Question: I would like to achieve this situation:

The page contains 4 divs in total. The main layer is divided in 3 divs.
Above div1 and div2, another div(div4) must be floating above them in the middle of these 2 divs.
current code:
'''
body {
position:relative;
}
div1 {
// nothing
}
div2 {
// nothing
}
div3 {
// nothing
}
div4 {
z-index: 10;
position: absolute;
top: 550px;
left: 0;
margin-left: auto;
margin-right: auto;
width: 50%;
padding: 50px;
}
'''
I would appreciate it if anyone could give me a heads up.
Thanks in advance!
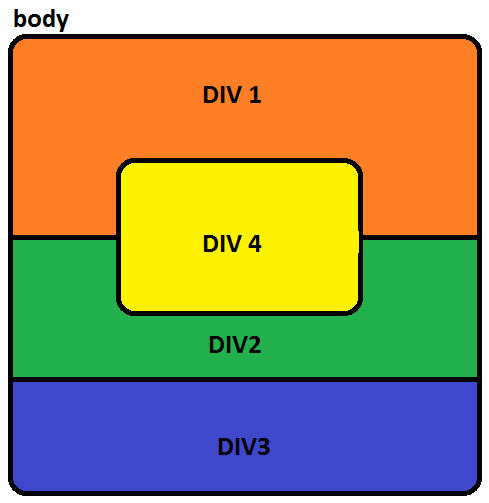
Answer: If your issue is just how to get that layout this can help:
'''
* {
margin: 0
}
html,
body {
height: 100%;
}
div {
height: 33.3%;
}
.one {
background: red;
}
.two {
background: green;
}
.three {
background: blue;
}
.four {
position: absolute;
background: yellow;
top: 17%;
left: 30%;
width: 40%;
}
'''
'''
<div class="one"></div>
<div class="two"></div>
<div class="three"></div>
<div class="four"></div>
'''
---
But this is just visual boxes, if you have more requirements can be a little tricky.